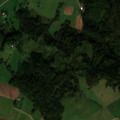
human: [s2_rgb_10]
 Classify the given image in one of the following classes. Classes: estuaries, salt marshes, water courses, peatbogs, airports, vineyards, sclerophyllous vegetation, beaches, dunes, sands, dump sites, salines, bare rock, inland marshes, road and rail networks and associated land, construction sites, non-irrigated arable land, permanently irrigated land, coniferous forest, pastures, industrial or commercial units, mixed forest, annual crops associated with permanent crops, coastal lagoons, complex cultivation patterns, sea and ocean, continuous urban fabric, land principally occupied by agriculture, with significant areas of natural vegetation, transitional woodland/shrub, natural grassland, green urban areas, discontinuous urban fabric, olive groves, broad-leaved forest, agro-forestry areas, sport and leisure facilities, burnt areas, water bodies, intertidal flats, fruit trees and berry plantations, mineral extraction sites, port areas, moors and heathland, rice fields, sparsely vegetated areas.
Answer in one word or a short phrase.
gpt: non-irrigated arable land, pastures, complex cultivation patterns, broad-leaved forest, coniferous forest, mixed forest